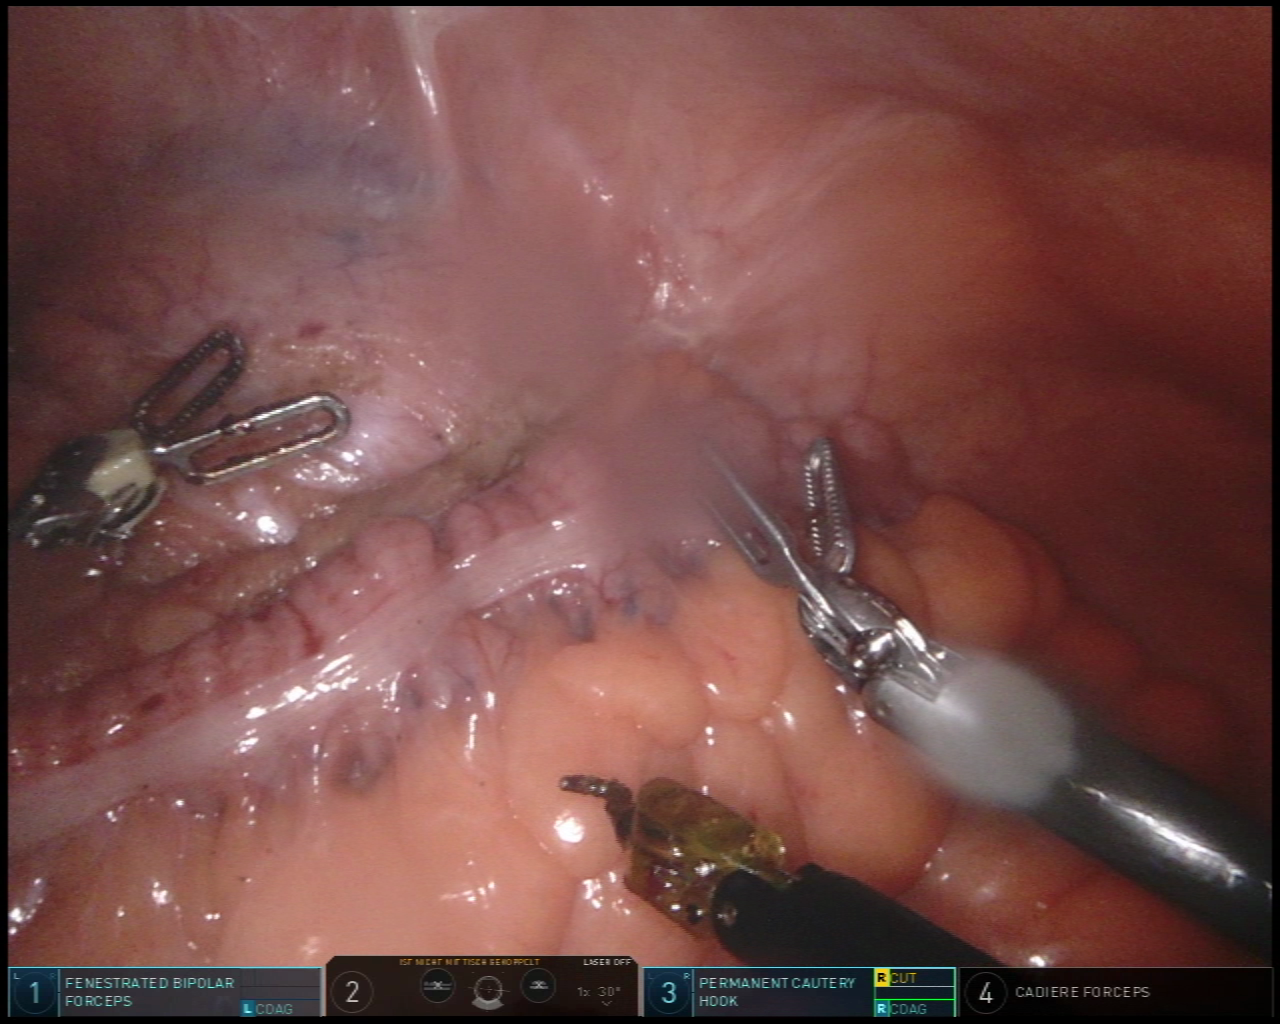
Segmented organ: colon
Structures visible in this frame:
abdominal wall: yes
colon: yes
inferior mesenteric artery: no
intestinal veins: no
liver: no
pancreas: no
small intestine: no
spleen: no
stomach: no
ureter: no
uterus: no
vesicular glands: no